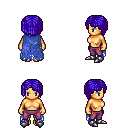
a pixel art fantasy rpg character, female body template, human, tanned skin, blue tattered cape, magenta pants, blue pageboy hairstyle, metal boots, four views (front, back, left, right), 2x2 character sprite sheet, small pixel art, hard edges, no anti-aliasing